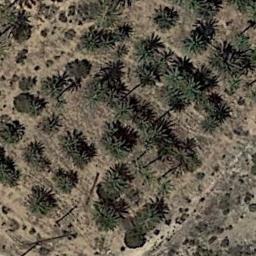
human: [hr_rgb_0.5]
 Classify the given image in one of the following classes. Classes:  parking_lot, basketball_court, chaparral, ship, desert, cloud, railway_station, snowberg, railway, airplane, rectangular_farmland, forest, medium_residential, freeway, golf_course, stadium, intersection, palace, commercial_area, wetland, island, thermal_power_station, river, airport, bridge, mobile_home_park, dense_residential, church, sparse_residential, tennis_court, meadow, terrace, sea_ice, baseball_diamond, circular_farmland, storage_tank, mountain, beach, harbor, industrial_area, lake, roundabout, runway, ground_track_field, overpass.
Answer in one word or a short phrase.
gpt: chaparral